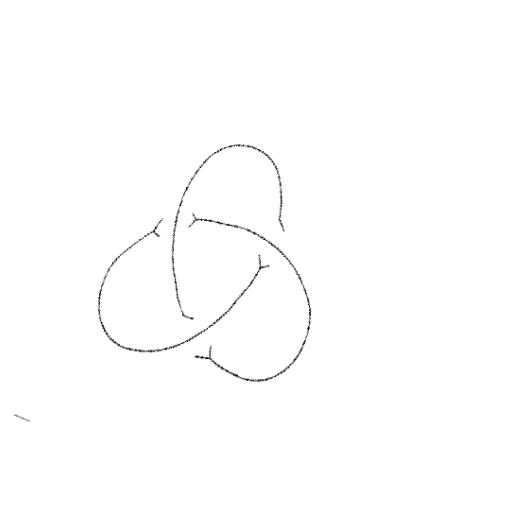
Crossing number: 3